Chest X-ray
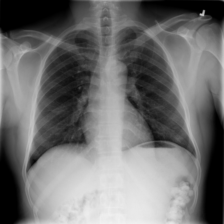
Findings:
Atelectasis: negative
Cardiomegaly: negative
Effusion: negative
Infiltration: negative
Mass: negative
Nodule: negative
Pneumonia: negative
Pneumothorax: negative
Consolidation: negative
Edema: negative
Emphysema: negative
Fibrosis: negative
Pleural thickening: negative
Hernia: negative